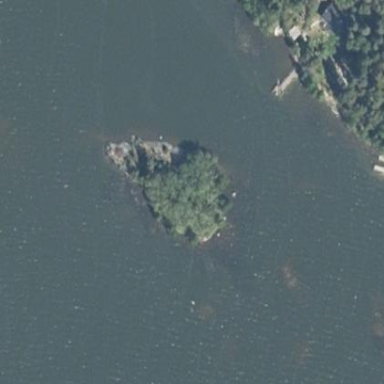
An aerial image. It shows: Islet.